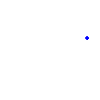
Particle: proton